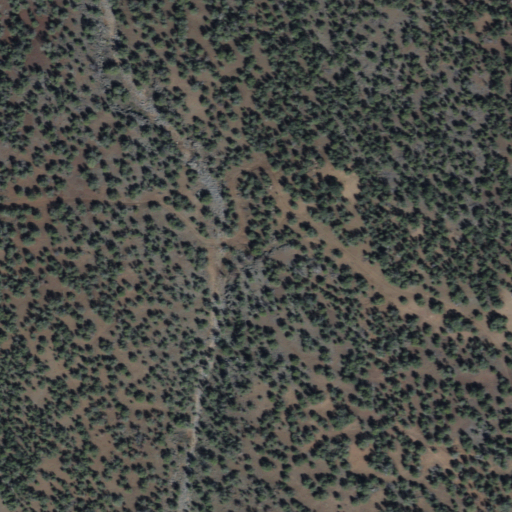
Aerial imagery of valley in Arizona named Polson Dam Draw containing evergreen forest and shrub